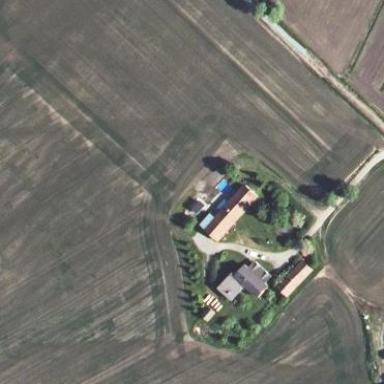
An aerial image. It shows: Farmyard area.